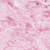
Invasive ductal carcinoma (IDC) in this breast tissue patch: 0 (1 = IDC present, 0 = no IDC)